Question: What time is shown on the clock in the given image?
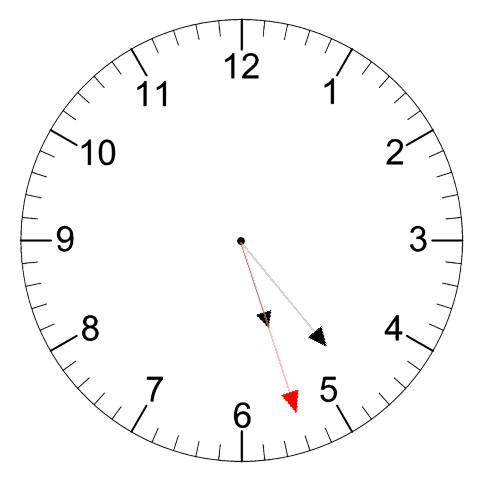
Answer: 05:23:27